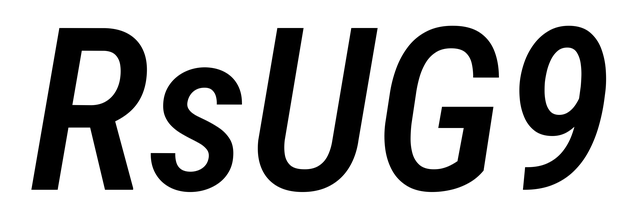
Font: Roboto-Italic_Condensed_Medium_Italic